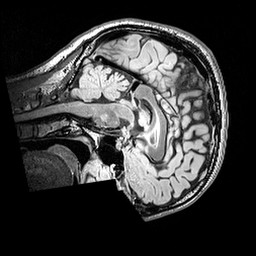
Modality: FLAIR
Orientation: sagittal
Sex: male
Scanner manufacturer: siemens
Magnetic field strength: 3 T
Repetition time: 5 s
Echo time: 0.395 s